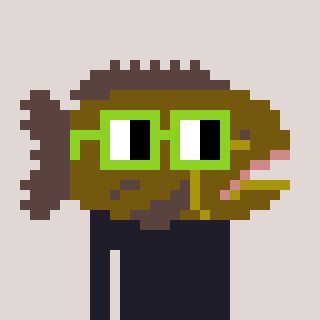
a pixel art character with square light green glasses, a grouper-shaped head and a peachy-colored body on a warm background